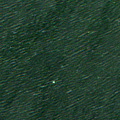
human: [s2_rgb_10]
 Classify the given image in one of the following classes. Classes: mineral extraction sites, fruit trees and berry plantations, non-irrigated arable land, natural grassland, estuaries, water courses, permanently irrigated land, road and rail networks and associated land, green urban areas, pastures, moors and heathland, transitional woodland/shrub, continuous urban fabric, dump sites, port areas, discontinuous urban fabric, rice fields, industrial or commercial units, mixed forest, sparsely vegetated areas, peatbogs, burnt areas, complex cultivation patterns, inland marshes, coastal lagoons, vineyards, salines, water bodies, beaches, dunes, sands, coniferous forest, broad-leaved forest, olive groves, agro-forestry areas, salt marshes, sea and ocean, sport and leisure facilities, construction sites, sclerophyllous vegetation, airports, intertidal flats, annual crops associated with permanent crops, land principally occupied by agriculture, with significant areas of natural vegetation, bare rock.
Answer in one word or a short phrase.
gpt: sea and ocean